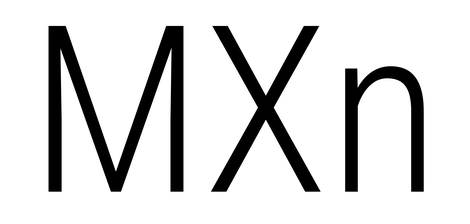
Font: Roboto_Condensed_Light